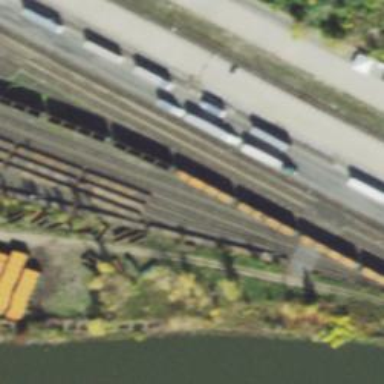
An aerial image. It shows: Railway yard in service.